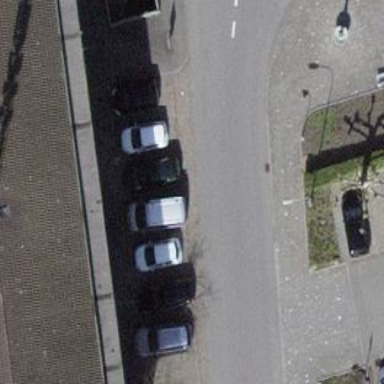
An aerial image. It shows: Street-side parking area.